Current action and preconditions to check: path_clear

Your task: For each precondition in the list above, predict whether it will hold at this action.

Consider the current scene as observed from the mobile robot's camera, and analyze the predicted future states of all dynamic agents (e.g., people, animals, vehicles, or any moving entities) within the NEXT SECOND.

IMPORTANT: Only answer "very likely" if you are absolutely certain—based on strong, clear evidence—that a dynamic agent will violate the precondition in the predicted future state. Do NOT answer "very likely" for unlikely, ambiguous, or low-probability risks.

Ask yourself for each precondition: Is there a high probability, with clear and convincing evidence, that the predicted future states of any dynamic agent will interfere with the predicted future state of the currently executing action within the NEXT SECOND, causing that precondition to fail?

Assess the risk level based on these predictions. Use "likely" or "very likely" if motions create a clear risk of interference.

Use "neutral" or "improbable" if agents are nearby but their predicted paths are clearly diverging or non-conflicting.

Failure Risk Categories: "very improbable", "improbable", "neutral", "likely", "very likely"

Answer Format: Output ONLY the probability_of_failure value from these categories: "very improbable", "improbable", "neutral", "likely", "very likely"

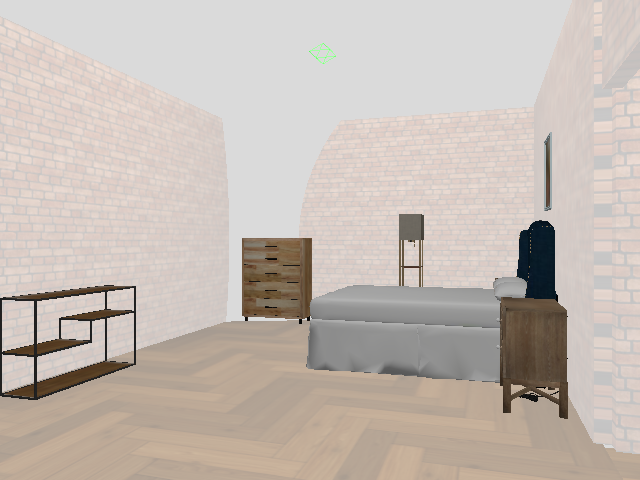

Answer: very improbable